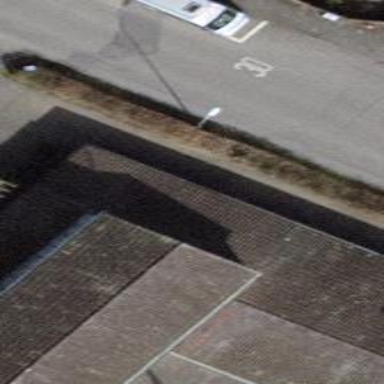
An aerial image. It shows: View of roof of building.